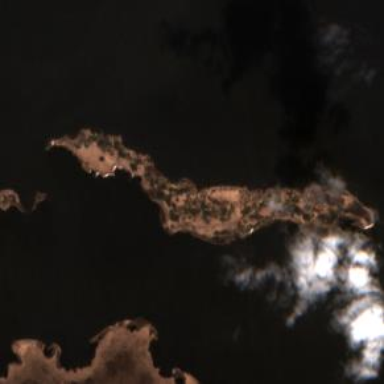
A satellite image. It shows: Island covered with forest.